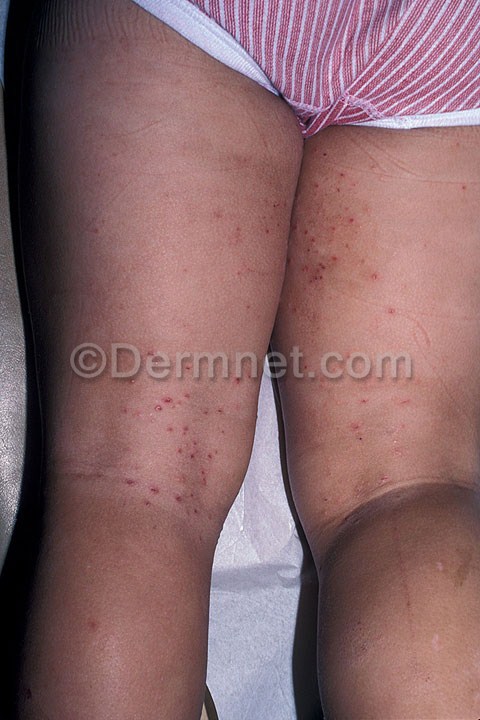
Disease: Atopic Dermatitis Photos